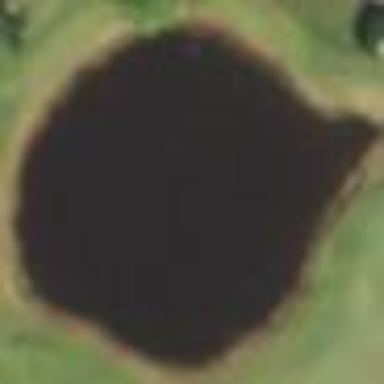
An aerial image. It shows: Water hazard in golf course. The hazard is natural water feature.